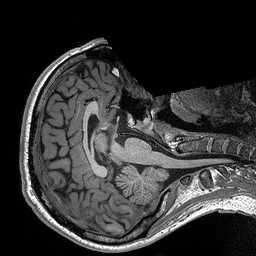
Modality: T1w
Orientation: axial
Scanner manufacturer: siemens
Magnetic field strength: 3 T
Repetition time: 2.3 s
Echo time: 0.00298 s